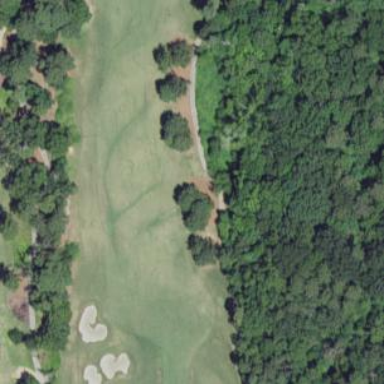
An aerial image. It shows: View of golf hole.